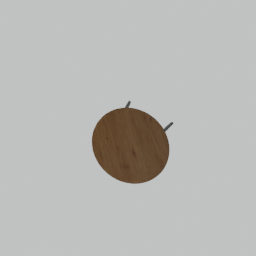
Label: furniture